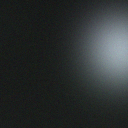
Screen state: off